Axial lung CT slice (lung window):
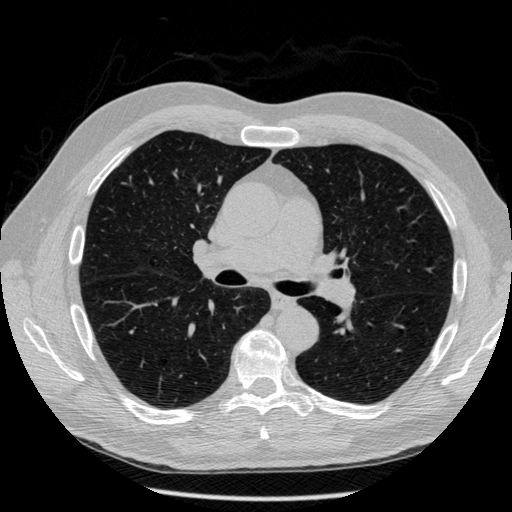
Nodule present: no